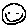
Label: smiley face